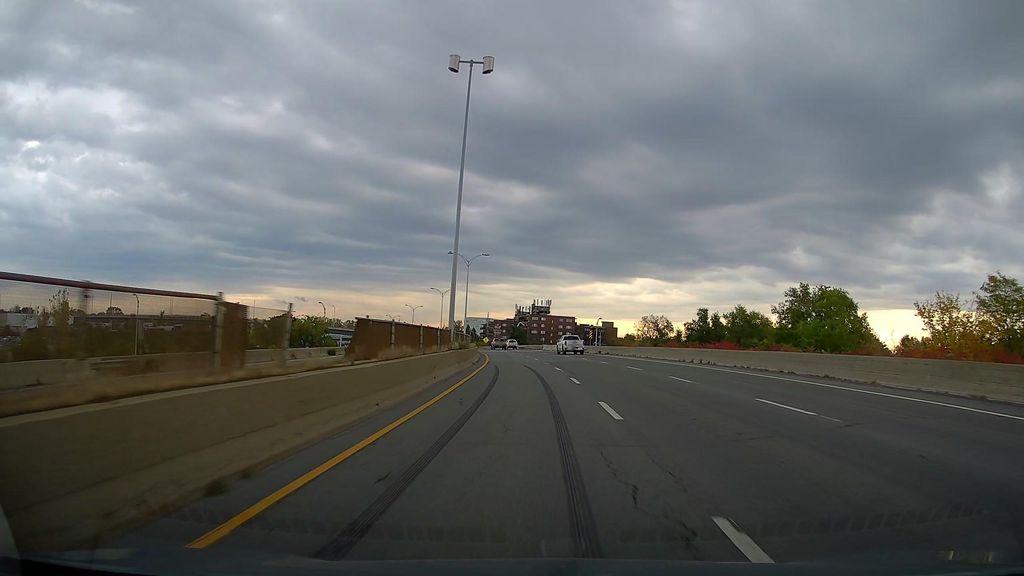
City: montreal